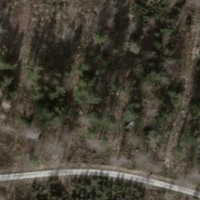
EUNIS habitat code: 43
Species observed at this site:
Heracleum sphondylium